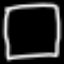
Label: square